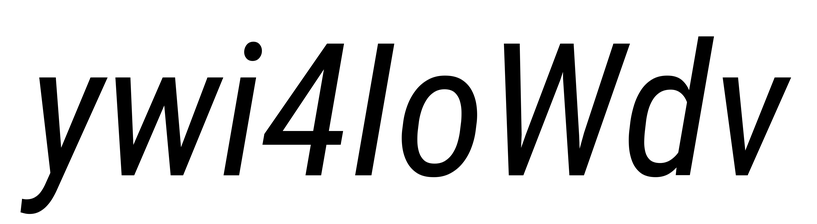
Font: Roboto-Italic_Condensed_Italic